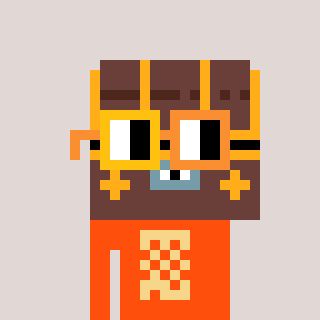
a pixel art character with square yellow and orange glasses, a treasure chest-shaped head and a orange-colored body on a warm background